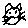
Label: cat